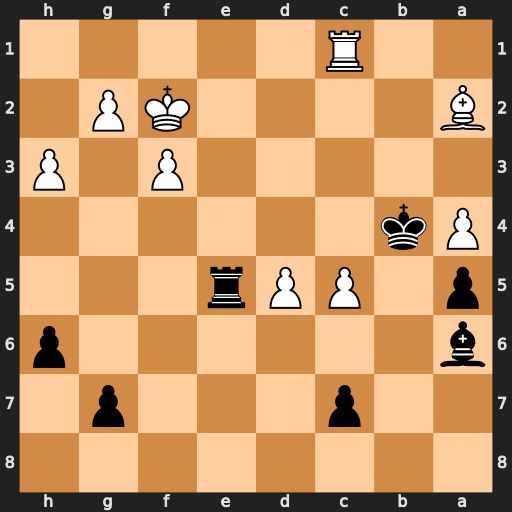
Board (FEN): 8/2p3p1/b6p/p1PPr3/Pk6/5P1P/B4KP1/2R5
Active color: b
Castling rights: -
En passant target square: -
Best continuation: Re2+ Kg3 Rxa2